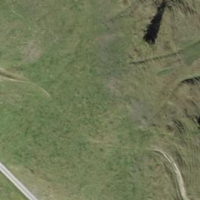
EUNIS habitat code: 23
Species observed at this site:
Chorthippus biguttulus
Campanula barbata